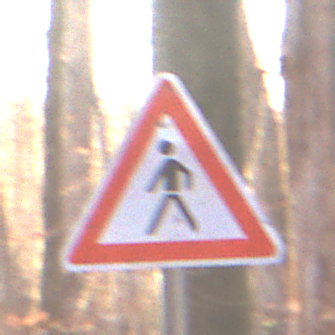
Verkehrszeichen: FussgaengerRechts
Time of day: SunriseSunset
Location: Outdoor (Nature)
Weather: Clear
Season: Autumn
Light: Natural